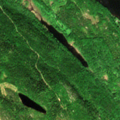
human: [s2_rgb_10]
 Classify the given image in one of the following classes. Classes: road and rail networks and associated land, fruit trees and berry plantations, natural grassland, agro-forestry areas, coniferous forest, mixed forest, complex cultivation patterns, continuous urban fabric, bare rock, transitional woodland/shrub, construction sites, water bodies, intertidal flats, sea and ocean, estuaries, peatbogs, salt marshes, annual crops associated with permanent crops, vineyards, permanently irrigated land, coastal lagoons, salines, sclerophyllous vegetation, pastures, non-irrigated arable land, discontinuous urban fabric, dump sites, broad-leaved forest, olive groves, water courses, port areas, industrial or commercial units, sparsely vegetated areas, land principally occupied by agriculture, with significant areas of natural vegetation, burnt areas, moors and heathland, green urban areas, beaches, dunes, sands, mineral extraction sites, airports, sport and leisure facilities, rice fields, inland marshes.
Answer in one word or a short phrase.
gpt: broad-leaved forest, coniferous forest, mixed forest, water bodies